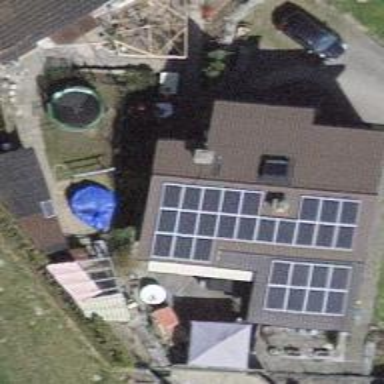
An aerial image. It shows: Solar power generator.